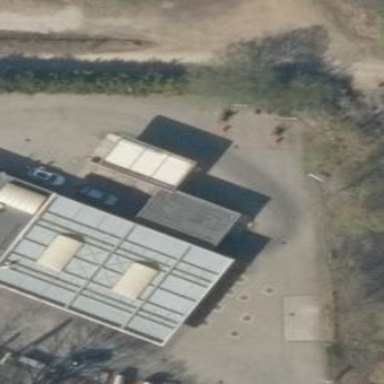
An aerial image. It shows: Car wash facility located inside building.